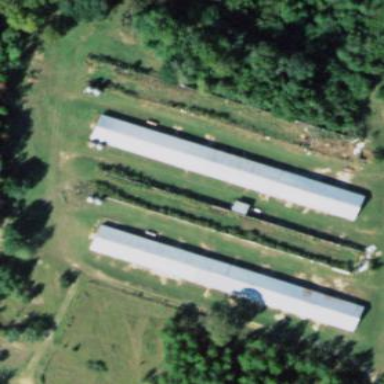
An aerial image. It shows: Poultry farmyard is depicted in the image.